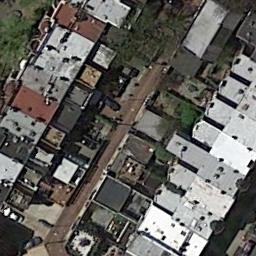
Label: dense_residential